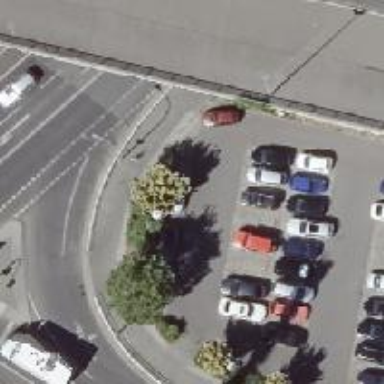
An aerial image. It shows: Bicycle rental service.